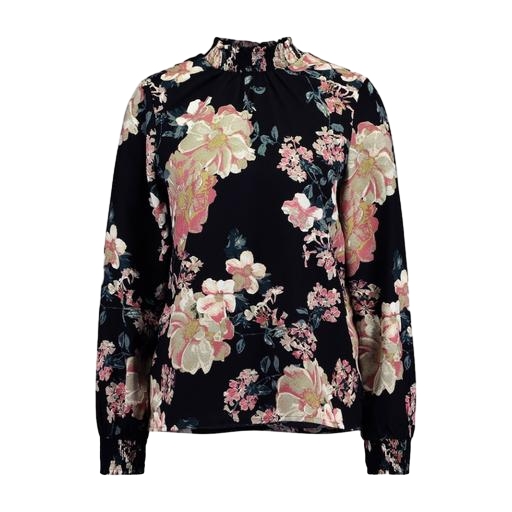
black pussy-bow floral-print blouse, black petite printed mock-neck top only macy, black floral-print top, white background